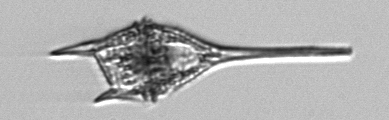
Label: Tripos_lineatus